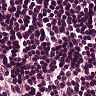
Metastatic tissue present: no